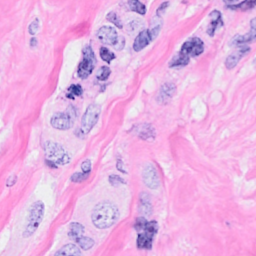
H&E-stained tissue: Breast